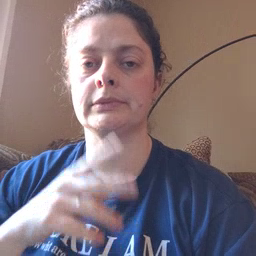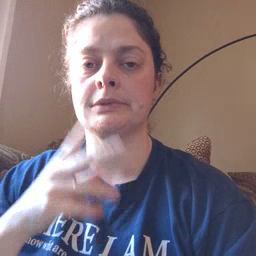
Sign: talk